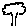
Label: tree